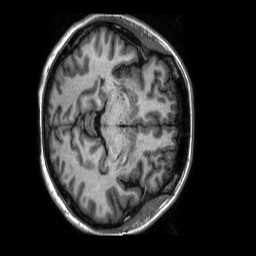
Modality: T1w
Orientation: axial
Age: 40
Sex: female
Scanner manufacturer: philips
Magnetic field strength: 1.5 T
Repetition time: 0.008303 s
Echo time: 0.003845 s